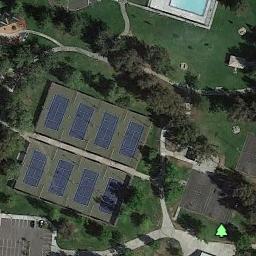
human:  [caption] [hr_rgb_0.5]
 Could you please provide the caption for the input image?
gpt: The tennis court is on the grass next to some trees and parking lot .

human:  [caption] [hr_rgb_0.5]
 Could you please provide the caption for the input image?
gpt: There is a tennis court on the picture .

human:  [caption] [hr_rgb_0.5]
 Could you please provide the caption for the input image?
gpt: Neatly arranged tennis court on the lawn with a parking lot next to it .

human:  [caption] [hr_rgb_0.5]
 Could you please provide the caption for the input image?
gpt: There are many trees around the tennis courts .

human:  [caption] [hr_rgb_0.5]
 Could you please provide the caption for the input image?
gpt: There are many green trees around the tennis court .